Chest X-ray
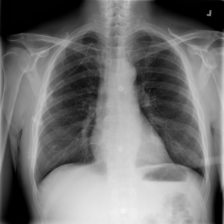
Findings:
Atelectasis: negative
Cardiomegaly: negative
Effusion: negative
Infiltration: negative
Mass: negative
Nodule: negative
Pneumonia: negative
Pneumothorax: negative
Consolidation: negative
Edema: negative
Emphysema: negative
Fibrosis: negative
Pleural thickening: negative
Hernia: negative